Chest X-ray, AP view. Patient: 26 years old, sex M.
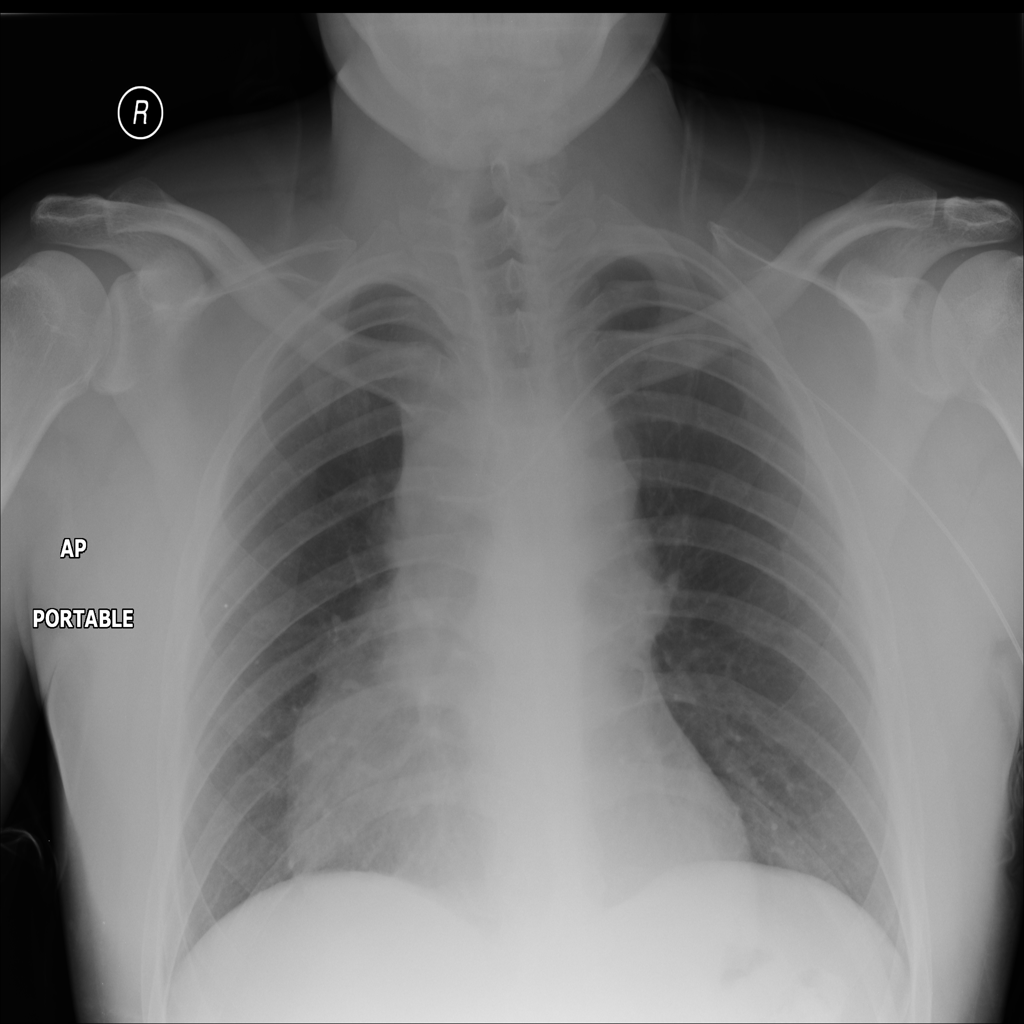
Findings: No Finding